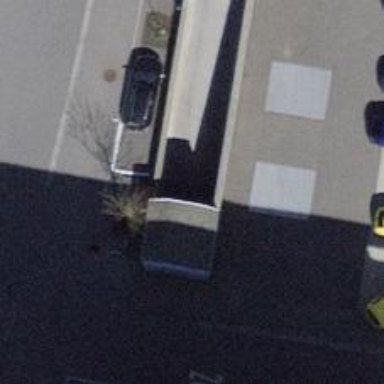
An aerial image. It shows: Parking entrance.